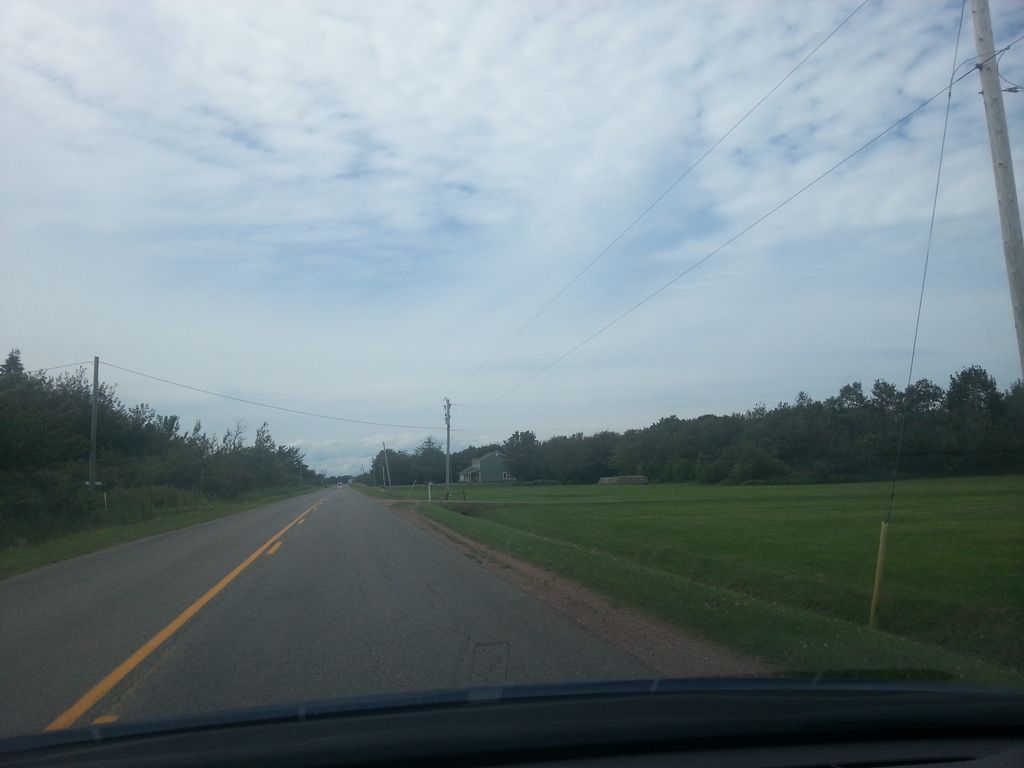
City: charlottetown